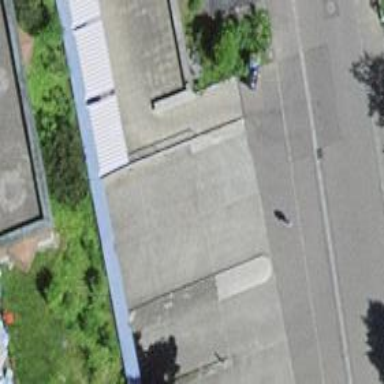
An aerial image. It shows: Parking entrance.